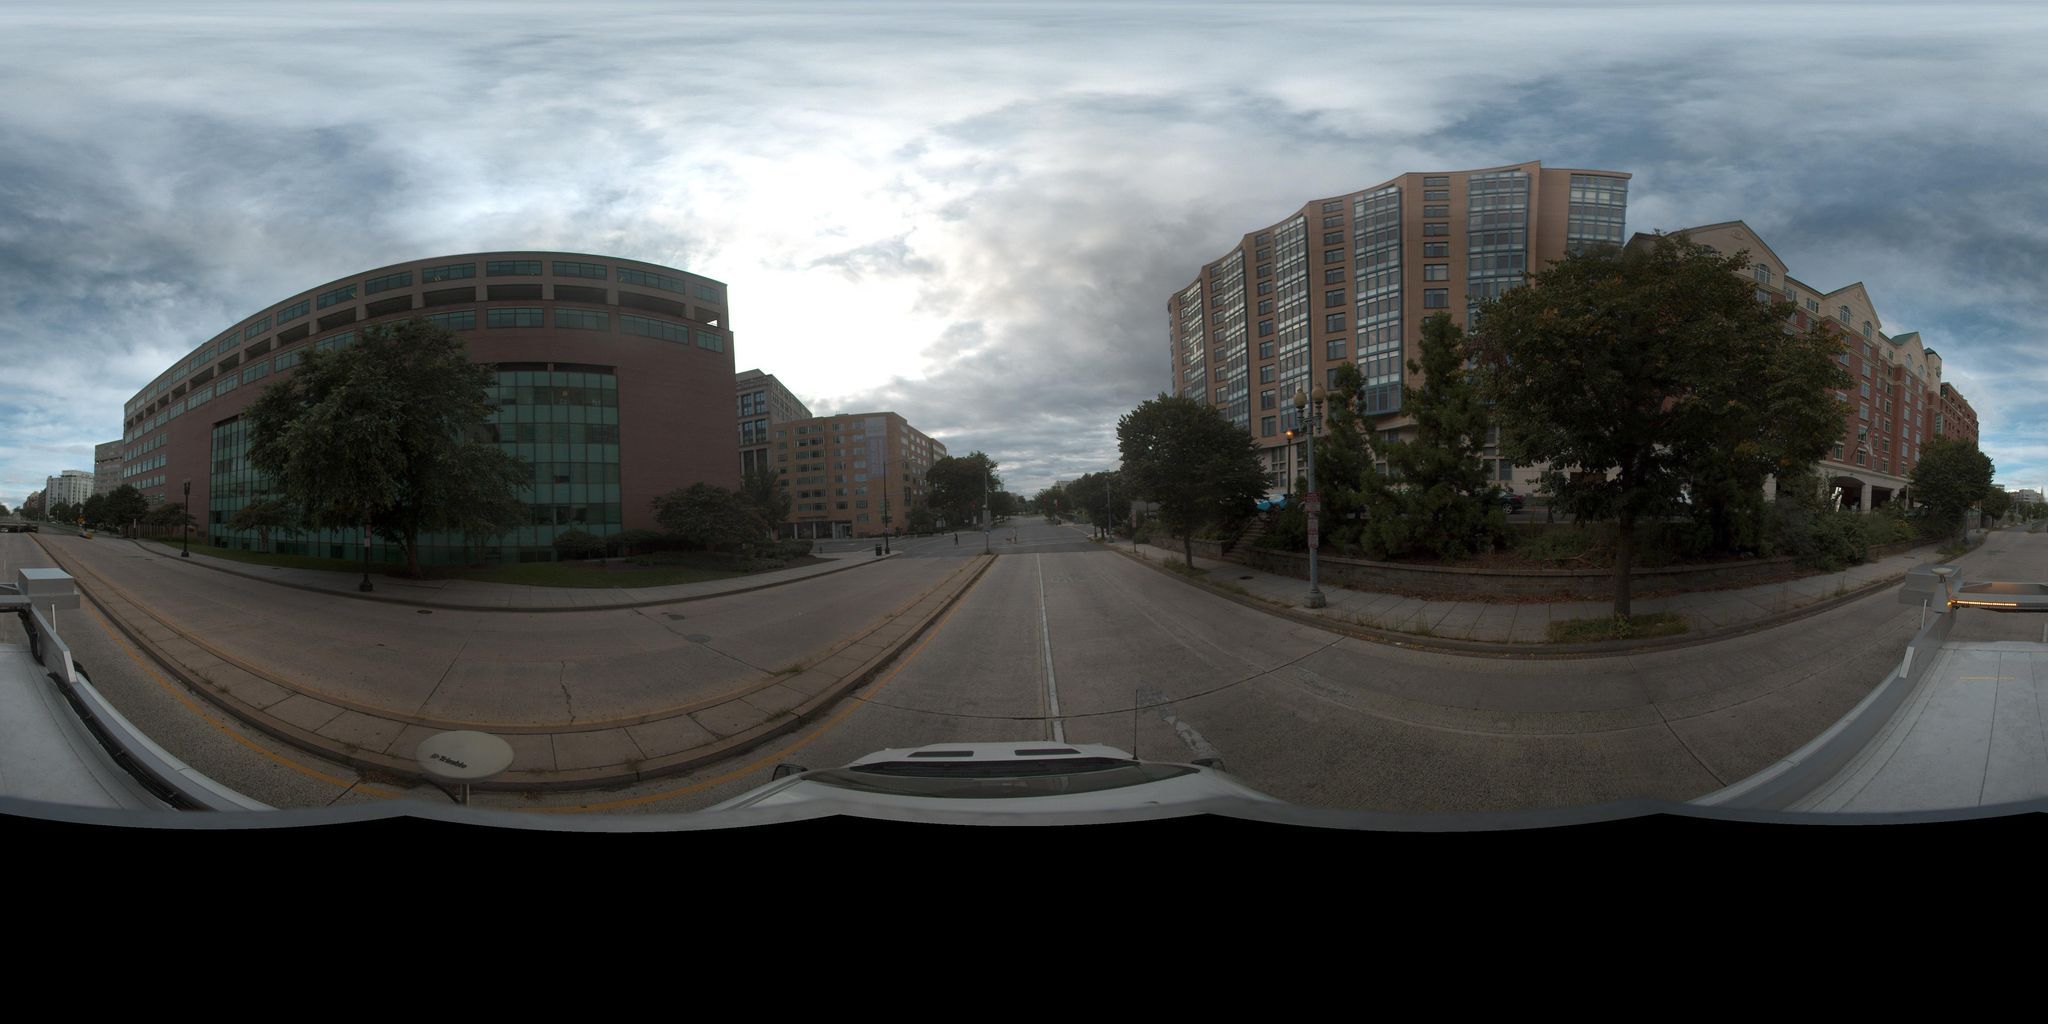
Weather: cloudy
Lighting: day
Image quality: slightly poor
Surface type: driving surface
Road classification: primary
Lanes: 3
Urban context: urban centre
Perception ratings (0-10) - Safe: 1.39, Lively: 3.36, Beautiful: 4.59, Boring: 3.7, Depressing: 3.64, Wealthy: 1.61